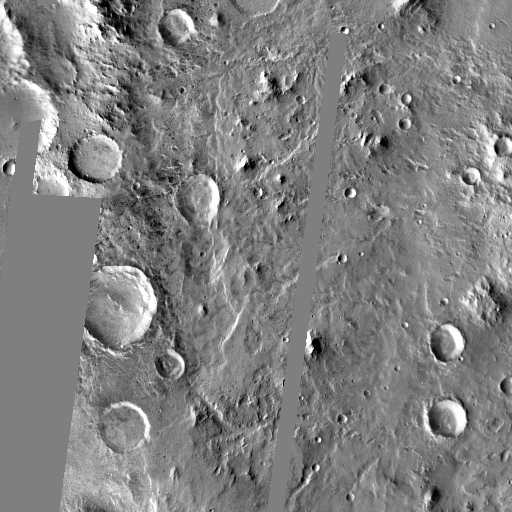
Crater classes present: Background, Other, Layered, Buried, Secondary